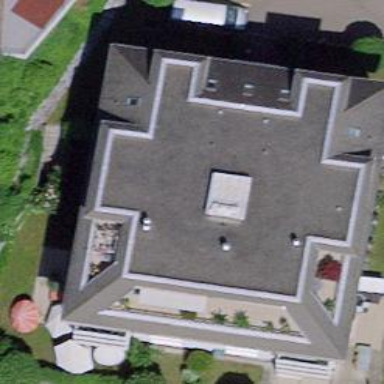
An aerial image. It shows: View of apartment building.